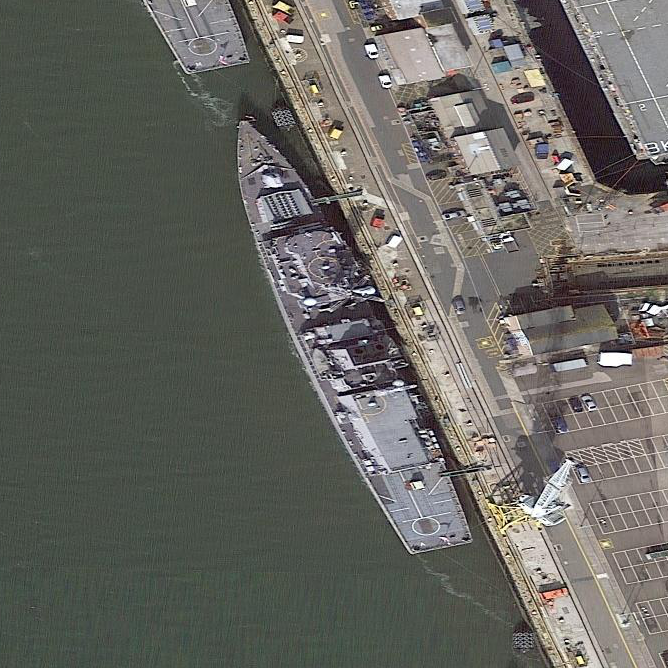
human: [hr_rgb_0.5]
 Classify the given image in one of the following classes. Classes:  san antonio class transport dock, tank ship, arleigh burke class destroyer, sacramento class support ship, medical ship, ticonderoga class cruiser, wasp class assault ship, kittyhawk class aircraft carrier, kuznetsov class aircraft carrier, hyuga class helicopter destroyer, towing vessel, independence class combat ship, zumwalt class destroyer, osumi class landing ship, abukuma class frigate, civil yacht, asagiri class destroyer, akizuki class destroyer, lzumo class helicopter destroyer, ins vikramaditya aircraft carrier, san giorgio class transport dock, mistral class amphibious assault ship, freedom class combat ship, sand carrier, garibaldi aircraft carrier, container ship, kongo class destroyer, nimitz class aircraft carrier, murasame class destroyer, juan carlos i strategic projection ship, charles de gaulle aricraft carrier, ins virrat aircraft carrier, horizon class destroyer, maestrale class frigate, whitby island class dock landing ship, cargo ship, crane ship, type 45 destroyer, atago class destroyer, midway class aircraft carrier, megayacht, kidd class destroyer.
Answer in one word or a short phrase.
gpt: Type 45 destroyer